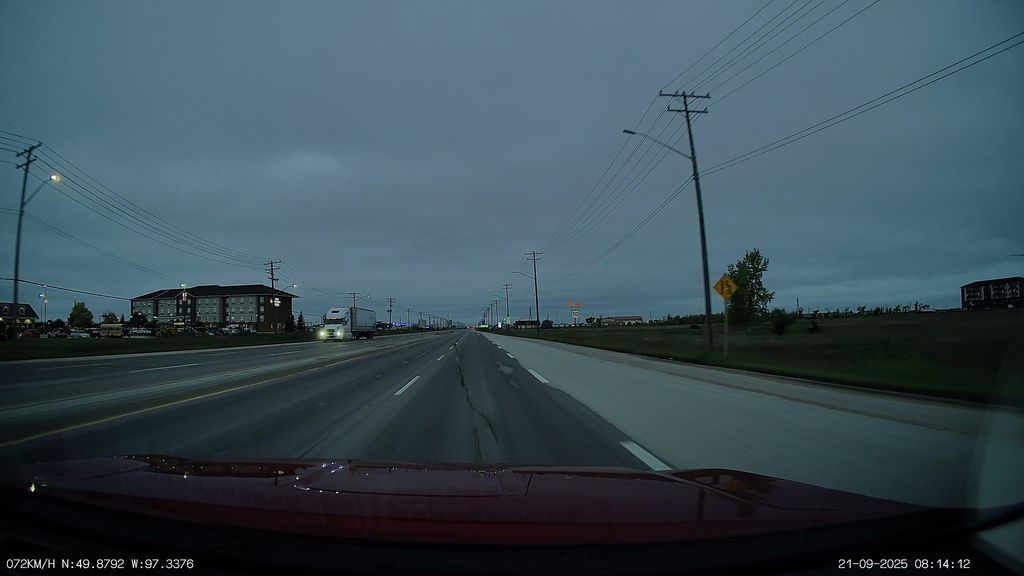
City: winnipeg